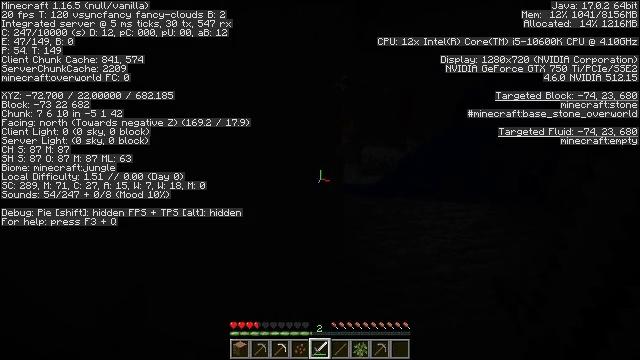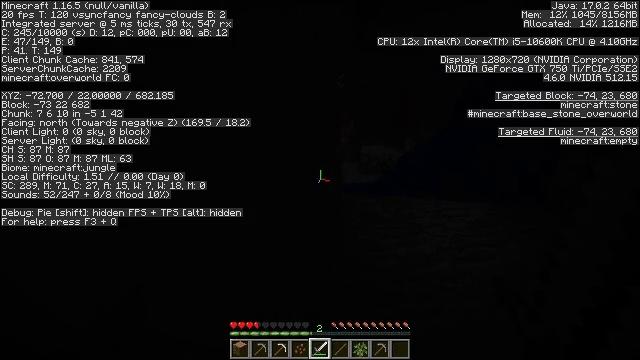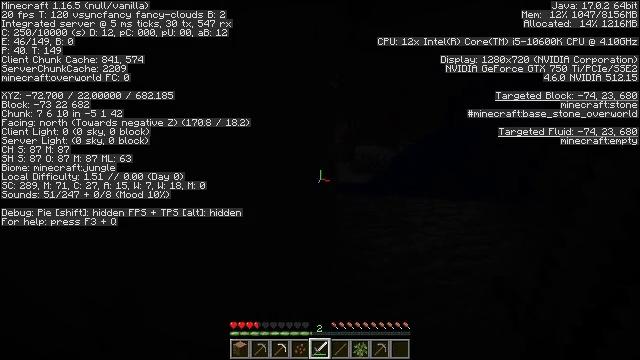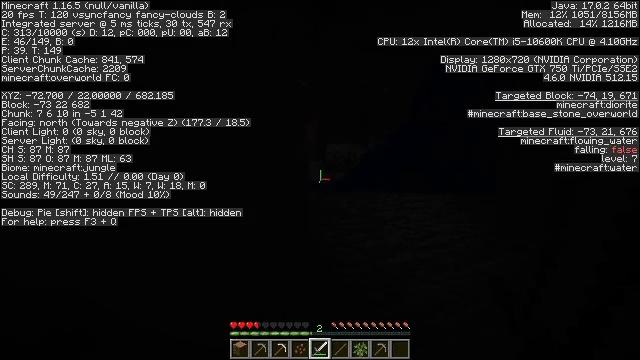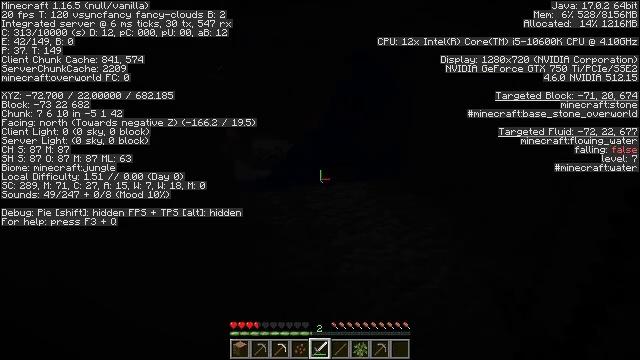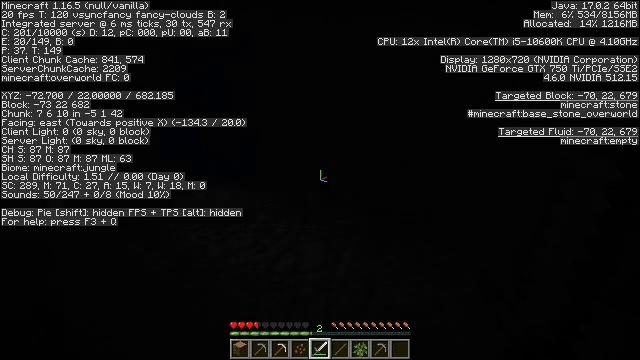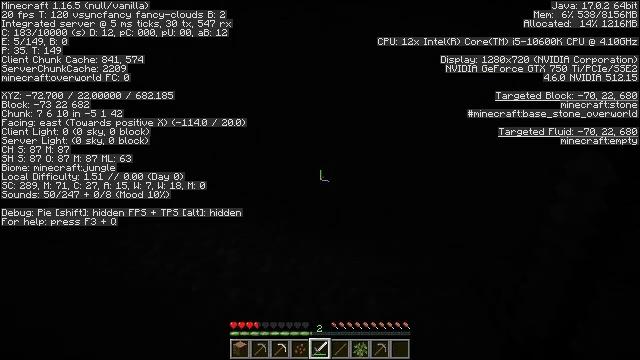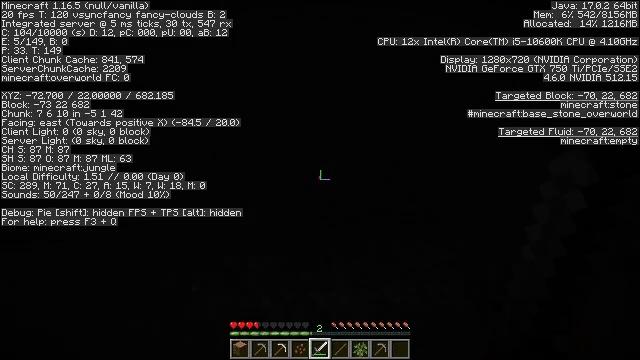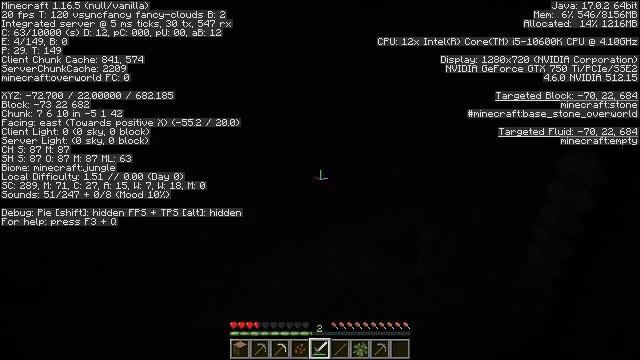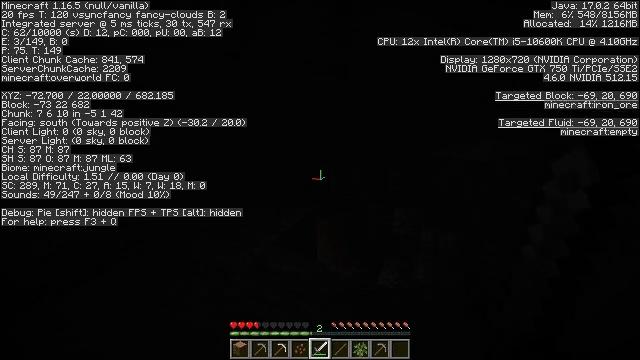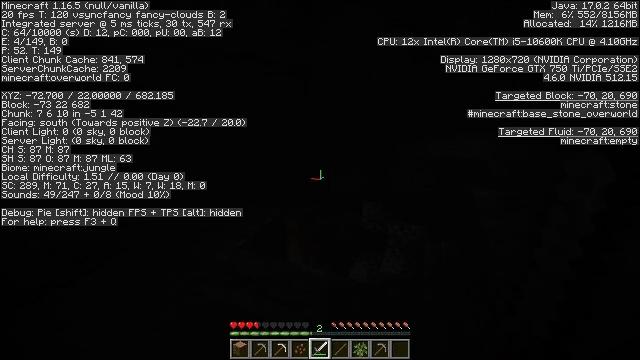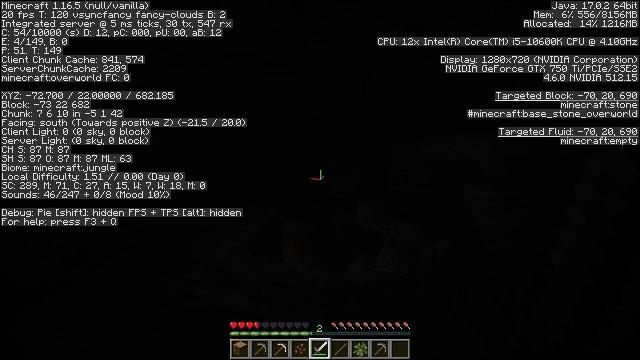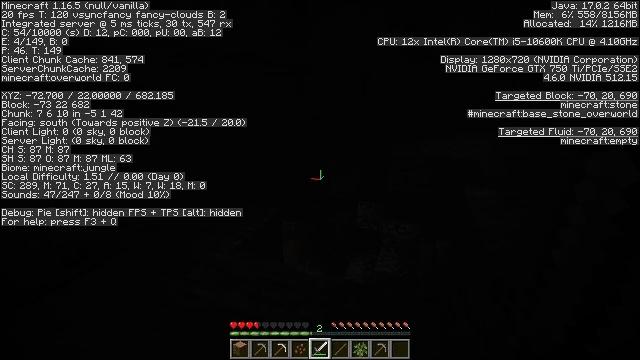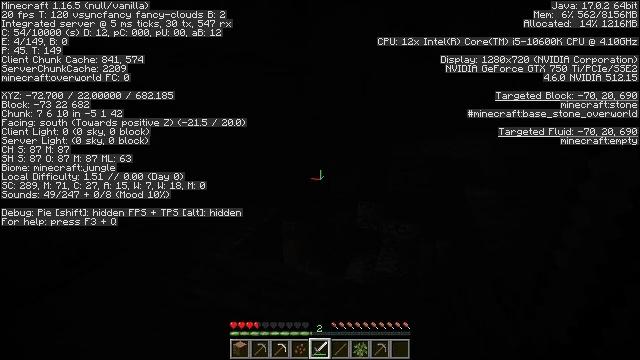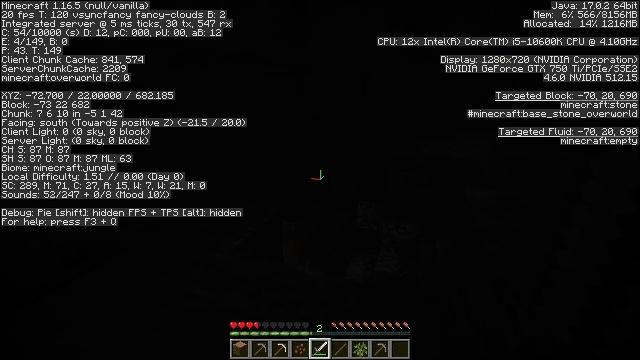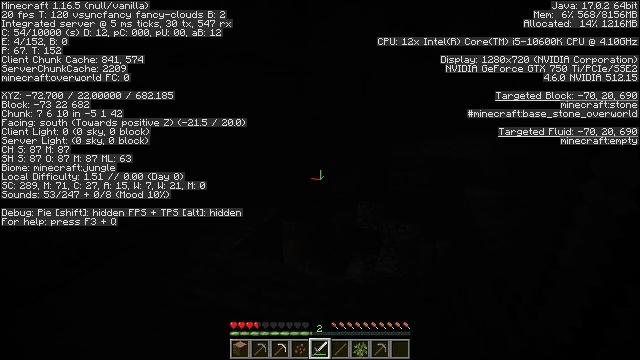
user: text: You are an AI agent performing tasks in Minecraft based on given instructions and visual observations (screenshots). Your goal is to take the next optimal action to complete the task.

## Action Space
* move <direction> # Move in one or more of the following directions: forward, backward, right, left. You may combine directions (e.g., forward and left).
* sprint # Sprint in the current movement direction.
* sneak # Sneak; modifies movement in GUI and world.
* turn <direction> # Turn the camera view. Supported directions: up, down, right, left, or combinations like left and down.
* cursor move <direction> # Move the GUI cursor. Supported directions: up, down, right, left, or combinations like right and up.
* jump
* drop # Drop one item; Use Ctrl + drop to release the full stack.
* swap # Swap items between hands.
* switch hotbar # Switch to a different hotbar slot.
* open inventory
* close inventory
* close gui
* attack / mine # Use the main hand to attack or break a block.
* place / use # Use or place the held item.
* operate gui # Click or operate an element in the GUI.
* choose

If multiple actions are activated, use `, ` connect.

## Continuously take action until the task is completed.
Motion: motion action
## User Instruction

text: Kill a skeleton.
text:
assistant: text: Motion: no_op
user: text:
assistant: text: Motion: turn right
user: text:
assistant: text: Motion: turn right
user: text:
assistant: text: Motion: turn right and down
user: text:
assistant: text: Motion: turn right
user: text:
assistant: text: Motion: turn right
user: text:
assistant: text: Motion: turn right
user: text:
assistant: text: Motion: turn right
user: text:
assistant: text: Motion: turn right
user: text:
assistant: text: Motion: turn right
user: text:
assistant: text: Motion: turn right
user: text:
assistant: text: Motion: no_op
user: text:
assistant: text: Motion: no_op
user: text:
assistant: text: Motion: no_op
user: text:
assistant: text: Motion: no_op
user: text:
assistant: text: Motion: no_op
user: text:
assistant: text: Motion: no_op
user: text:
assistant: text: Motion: turn right
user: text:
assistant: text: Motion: no_op
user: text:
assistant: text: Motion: no_op
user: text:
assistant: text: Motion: turn right and down
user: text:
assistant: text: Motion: turn right and down
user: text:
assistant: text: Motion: turn right and down
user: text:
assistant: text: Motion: turn right
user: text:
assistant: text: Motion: no_op
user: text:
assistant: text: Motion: no_op
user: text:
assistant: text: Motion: turn left
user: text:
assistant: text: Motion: turn left and down
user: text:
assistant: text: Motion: turn left
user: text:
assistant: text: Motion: turn left